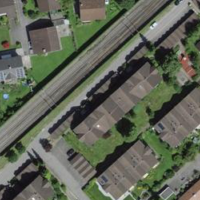
EUNIS habitat code: 54
Species observed at this site:
Astrantia major